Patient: sex F, age 49
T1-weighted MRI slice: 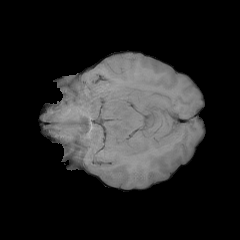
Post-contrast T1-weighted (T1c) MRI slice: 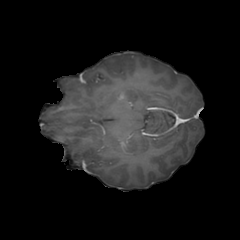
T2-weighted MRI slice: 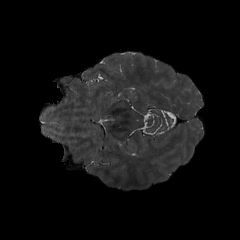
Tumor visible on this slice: no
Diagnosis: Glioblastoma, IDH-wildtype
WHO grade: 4